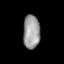
Tissue: lung
Cell type: Epithelial cells
Senescence score: 0.6894
Nuclear area (px): 554
Mean DAPI intensity: 155.07